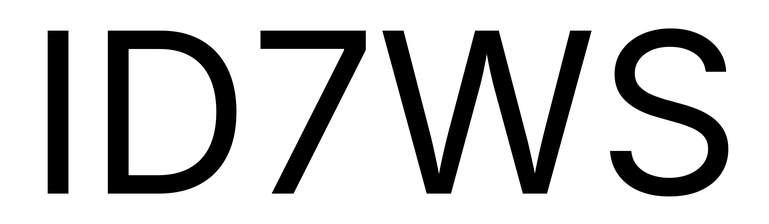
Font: Inter_Regular